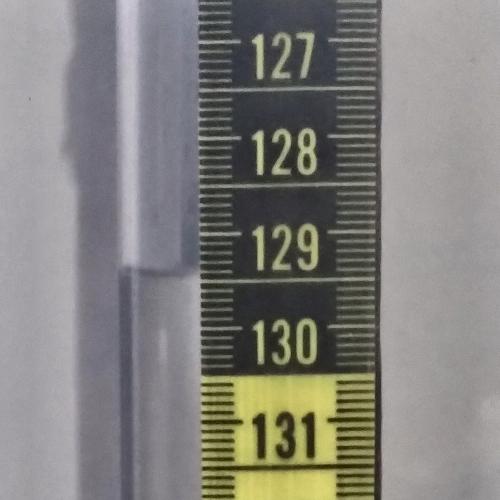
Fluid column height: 129.4 cm